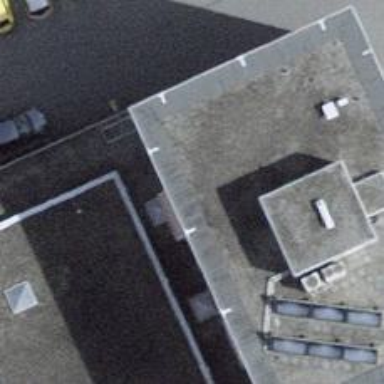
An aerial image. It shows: Post office.